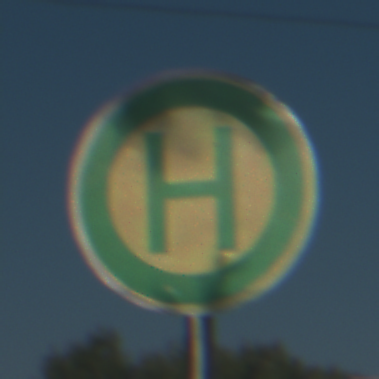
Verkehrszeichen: Haltestelle
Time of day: MorningAfternoon
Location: Outdoor (Urban)
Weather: Clear
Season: NotSpecified
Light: Natural